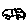
Label: car